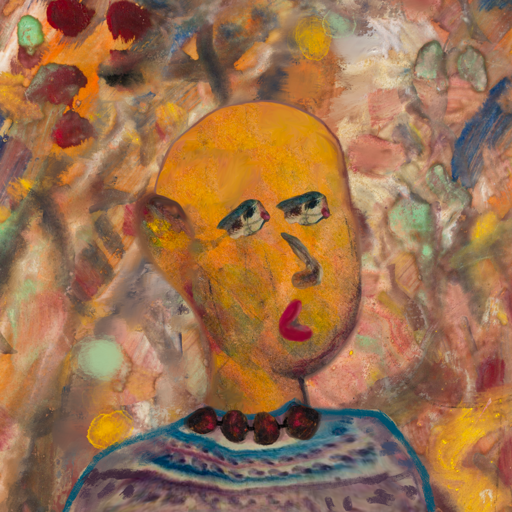
Background: Mother_And_Son_Mother, Head And Neck Side: Gypsy_Mother, Face Side: Pipe, Bust: HillGirl, Hair Side: Blank, Head Accessory: Blank, Second Necklace: Blank, Necklace: Mosgoul, Baby: Blank